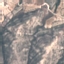
Land use / land cover: HerbaceousVegetation